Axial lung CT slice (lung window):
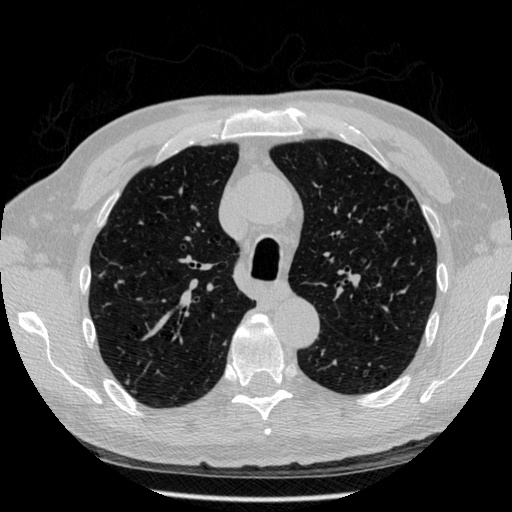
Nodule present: no